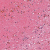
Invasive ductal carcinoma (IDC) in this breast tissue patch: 0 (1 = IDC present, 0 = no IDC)